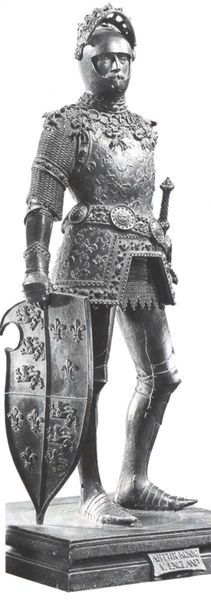
Titel: Figur vom Grabmal Maximilians I., König Artus
Künstler: Peter d. Ä. Vischer
Standort: Innsbruck, Hofkirche (EU - AUT)
Schlagwörter: hand, mann, grau, gürtel, ornament, rock, bart, schnurrbart, augen, gesicht, sockel, figur, skulptur, statue, schrift, schuhe, inschrift, verzierung, metall, bronze, foto, eisen, schild, schwarzweiß, schwert, soldat, helm, stiefel, lilie, ritter, rüstung, wappen, harnisch, löwen, krieger, visier, lilien, stahl, statur, stifel, kettenhemd, gepunzt, brustplatte, artur